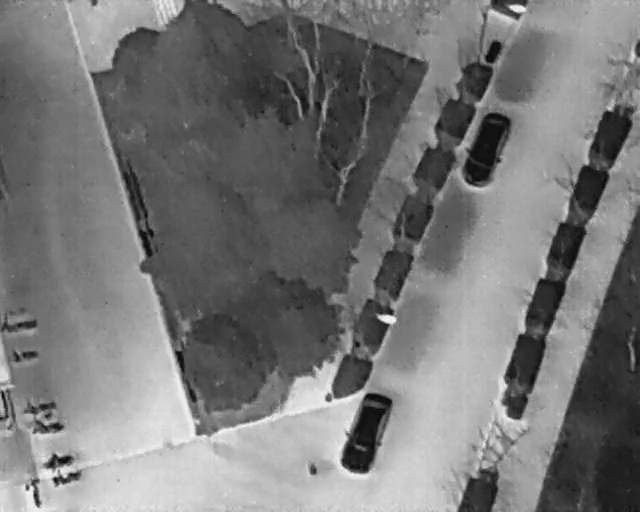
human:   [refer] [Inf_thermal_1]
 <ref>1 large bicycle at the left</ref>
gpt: <box>[[1, 59, 4, 66, 2]]</box>

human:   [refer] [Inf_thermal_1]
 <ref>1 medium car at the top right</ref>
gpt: <box>[[69, 25, 82, 33, 22]]</box>

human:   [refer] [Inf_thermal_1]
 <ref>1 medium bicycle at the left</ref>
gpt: <box>[[2, 66, 4, 72, 174]]</box>

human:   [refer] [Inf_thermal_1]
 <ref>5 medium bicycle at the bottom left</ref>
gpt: <box>[[4, 75, 7, 83, 172], [5, 79, 8, 86, 172], [7, 86, 10, 93, 172], [9, 90, 11, 96, 163], [2, 94, 7, 97, 169]]</box>